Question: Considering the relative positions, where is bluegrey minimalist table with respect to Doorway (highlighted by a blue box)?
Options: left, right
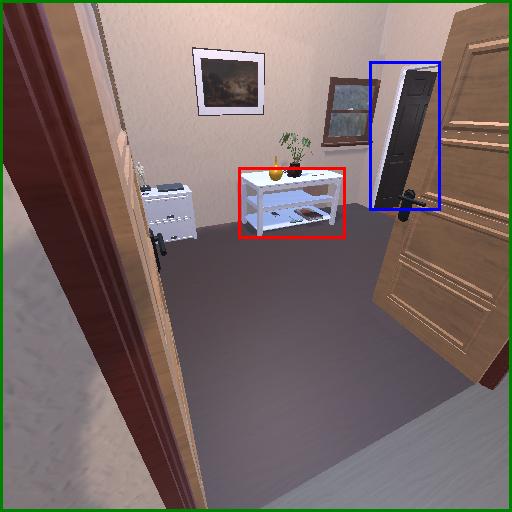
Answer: left